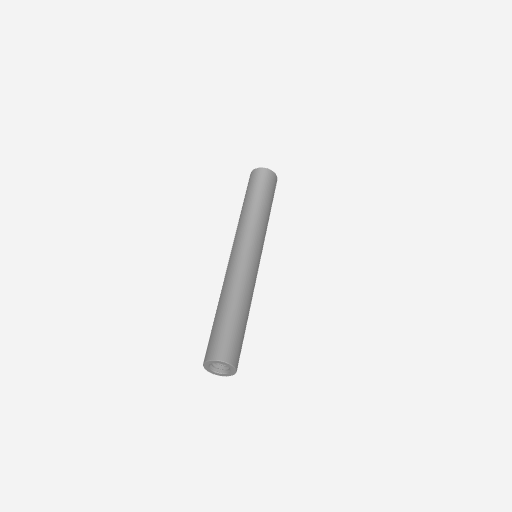
Part: Standoff6OD46